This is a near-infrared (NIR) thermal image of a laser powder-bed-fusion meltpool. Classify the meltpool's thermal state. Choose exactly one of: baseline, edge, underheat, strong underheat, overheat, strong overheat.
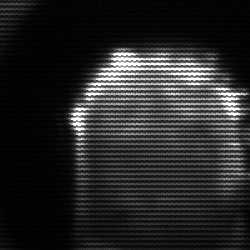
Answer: baseline